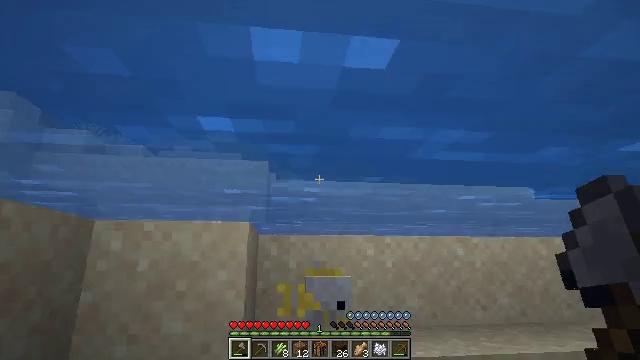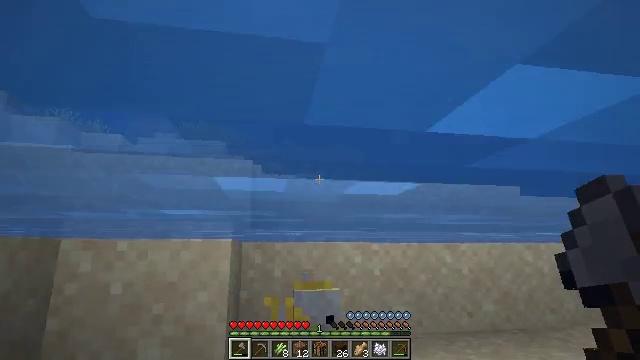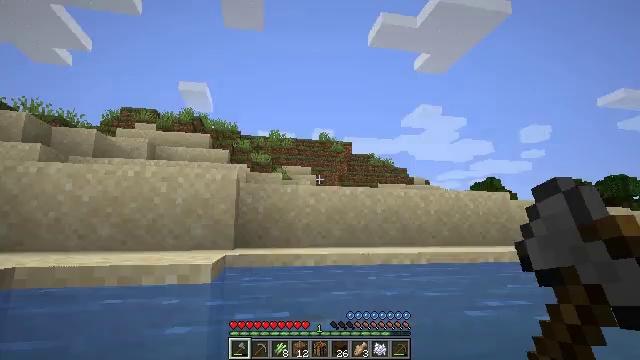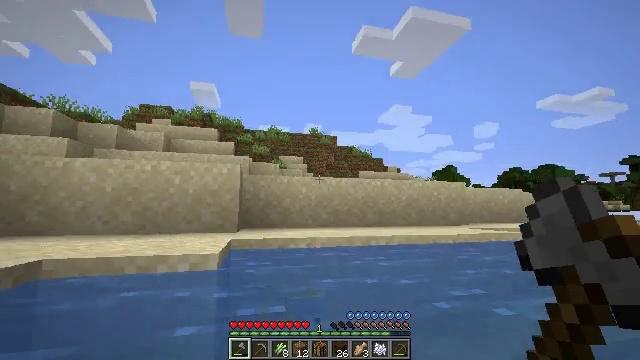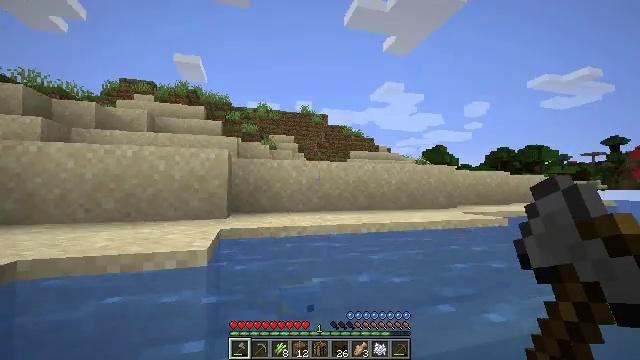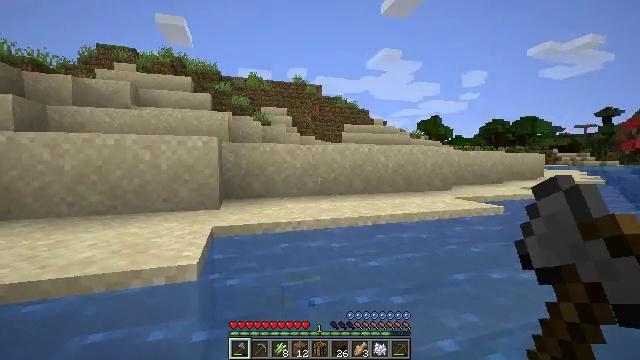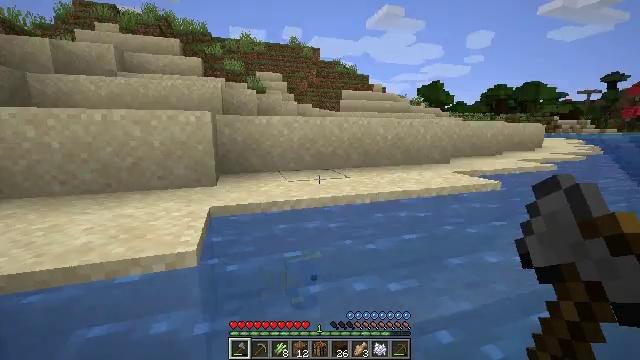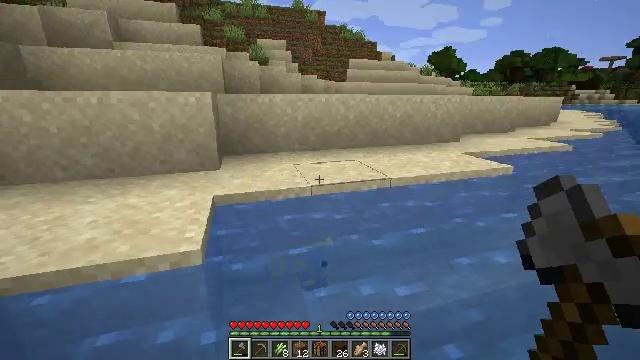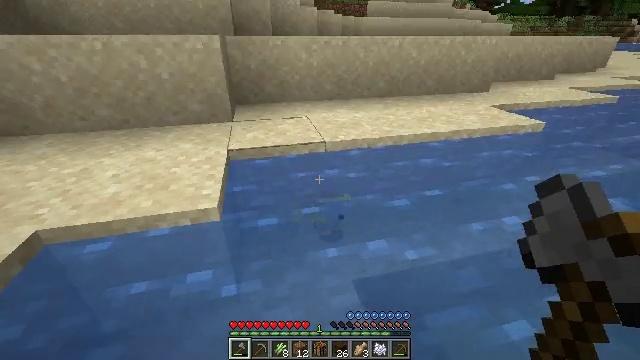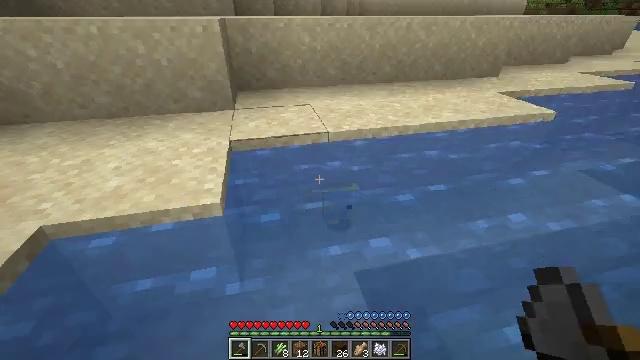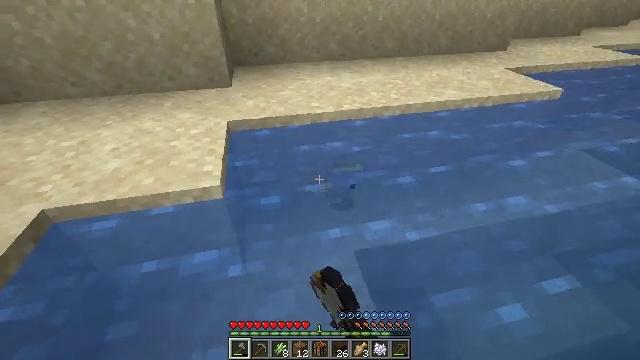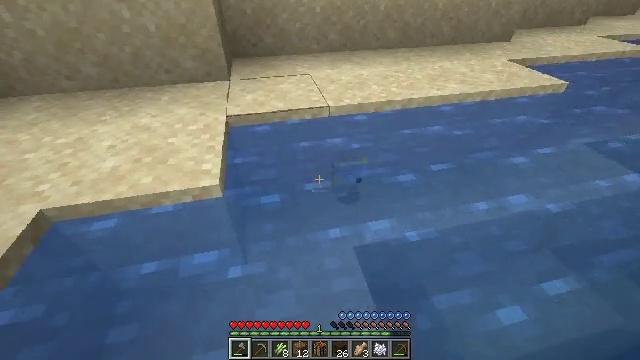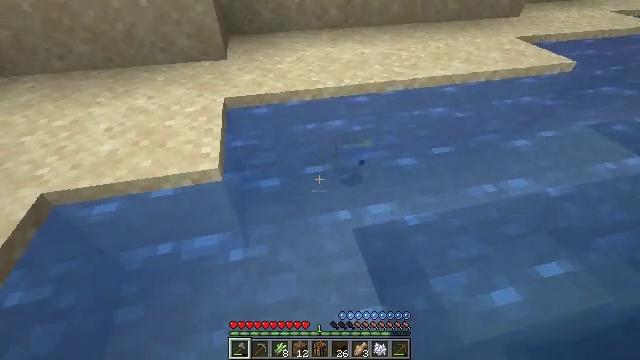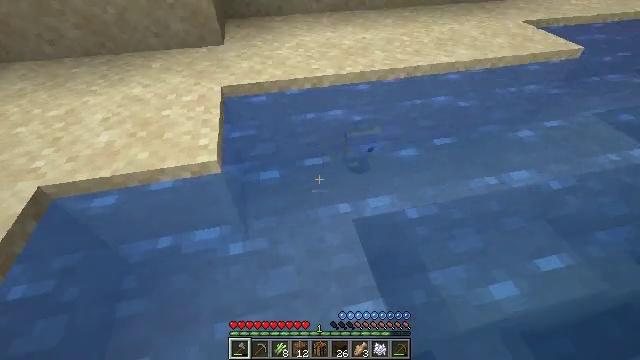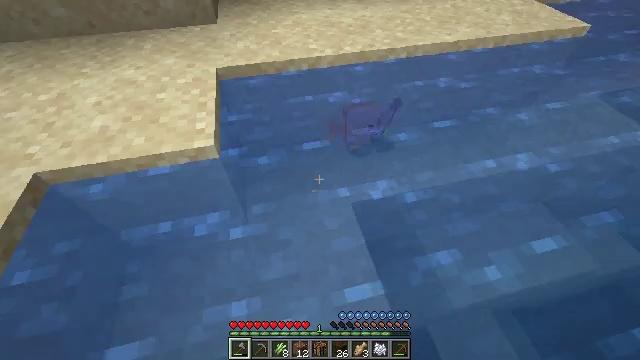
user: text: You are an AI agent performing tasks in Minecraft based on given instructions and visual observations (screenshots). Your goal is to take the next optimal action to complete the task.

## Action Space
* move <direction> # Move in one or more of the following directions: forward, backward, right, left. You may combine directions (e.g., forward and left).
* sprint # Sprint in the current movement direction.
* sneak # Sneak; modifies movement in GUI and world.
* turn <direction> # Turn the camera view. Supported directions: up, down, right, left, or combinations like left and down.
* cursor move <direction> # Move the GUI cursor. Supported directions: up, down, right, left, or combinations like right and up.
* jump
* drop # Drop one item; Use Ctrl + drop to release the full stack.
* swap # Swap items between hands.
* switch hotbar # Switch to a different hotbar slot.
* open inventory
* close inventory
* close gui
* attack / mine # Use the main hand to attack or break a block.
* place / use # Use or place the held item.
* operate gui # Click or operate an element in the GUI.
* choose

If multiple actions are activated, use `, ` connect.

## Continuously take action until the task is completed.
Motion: motion action
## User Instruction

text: Combat the tropical fish.
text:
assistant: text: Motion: move forward, turn right and down, jump
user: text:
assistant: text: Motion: move forward, turn right and down, jump
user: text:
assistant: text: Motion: move forward, turn right and down, jump
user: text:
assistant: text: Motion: move forward, turn right and down, jump
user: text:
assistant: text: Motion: move forward, turn right and down, jump
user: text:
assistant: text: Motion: move forward, turn down
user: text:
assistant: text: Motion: move forward, turn left and down
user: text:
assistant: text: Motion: turn left and down
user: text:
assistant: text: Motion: turn down, attack / mine
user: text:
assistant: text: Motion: turn down, attack / mine
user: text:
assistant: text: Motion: turn down, attack / mine
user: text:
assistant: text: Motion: turn down
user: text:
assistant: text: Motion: turn down
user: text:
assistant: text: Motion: turn down, attack / mine
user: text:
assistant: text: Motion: attack / mine